Interaction volume radius: 5 \u00c5
Interaction volume height: 25 \u00c5
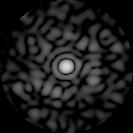
Disorder parameter: 0.8528